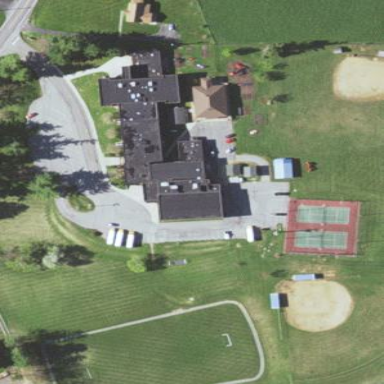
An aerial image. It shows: School building.